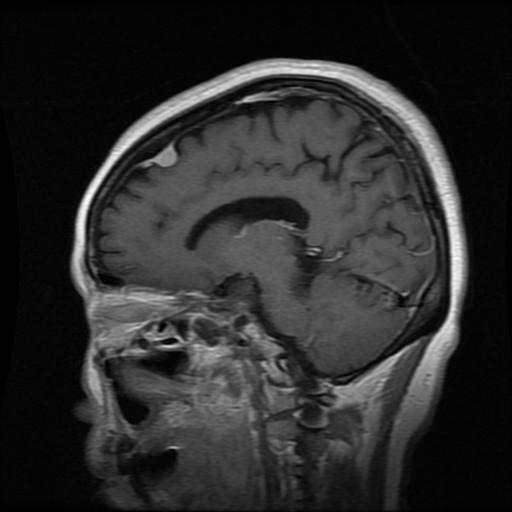
Label: meningioma